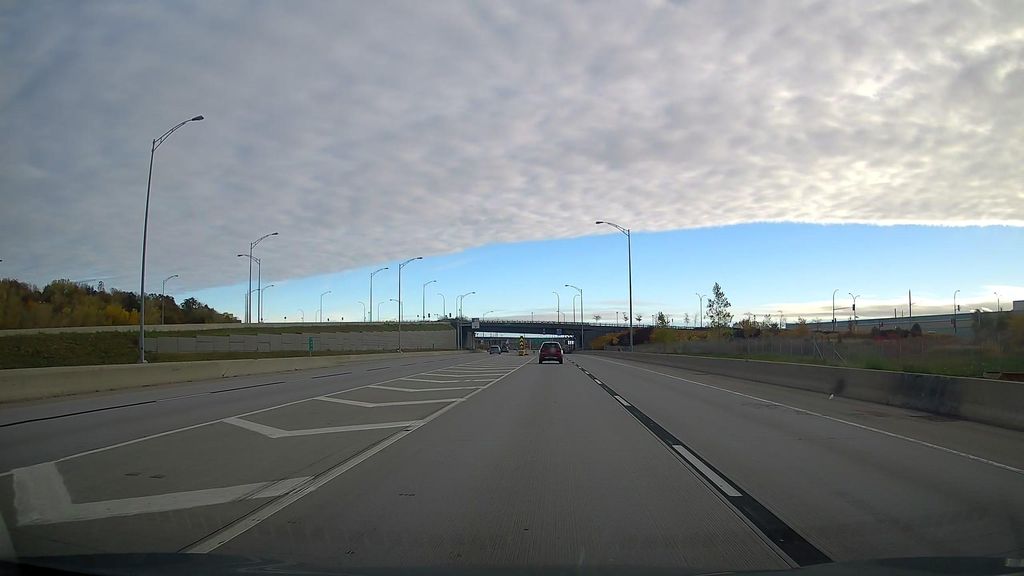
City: montreal